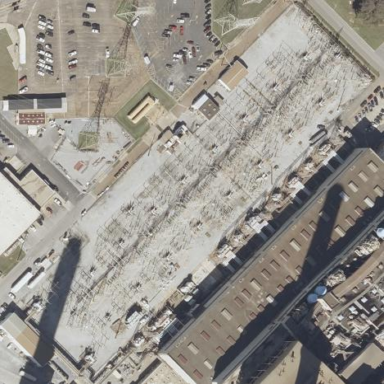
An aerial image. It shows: Power substation with transmission level designation. It is enclosed by fence.